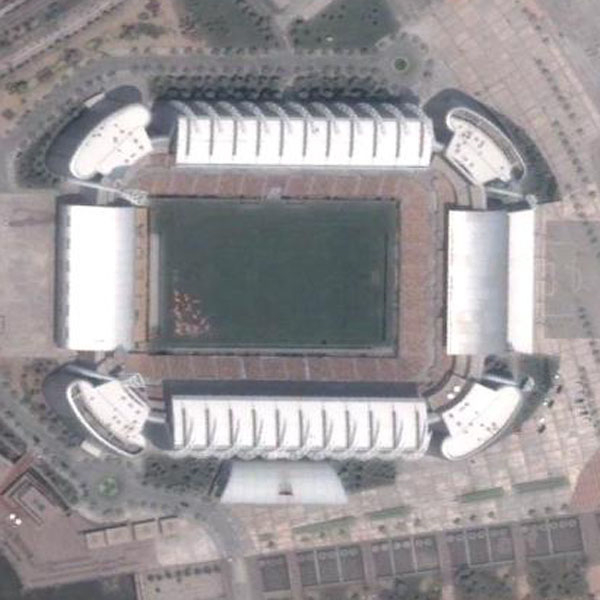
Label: Stadium